Question: I'd like to use 'plotmath' to create an axis containing a leading superscript in a 'ggplot2' plot. Creating superscripts on axis labels works nicely, like so:
'''
require(ggplot2)
ggplot(mtcars, aes(x=disp, y=mpg)) +
geom_point() +
ylab(expression(x[y]))
'''

However, I'd like to have my axis label read "y(superscript)x" - logically that would be '^yx', but that won't parse:
'''
Error: unexpected '^' in: "
geom_point() +
ylab(expression(^"
'''
Is there a way to force a superscript at the beginning of a statement?
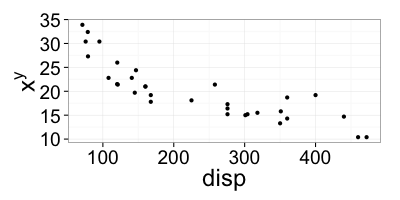
Answer: How about this:
'''
ggplot(mtcars, aes(x=disp, y=mpg)) +
geom_point() +
ylab(expression(phantom(0)^y * x))
'''
I was certain there must be a way to do a "placeholder" character, but I had to scroll down a bit in '?plotmath' to find it.